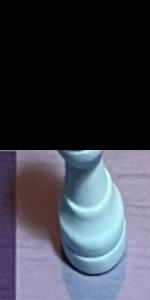
Label: Rook_White